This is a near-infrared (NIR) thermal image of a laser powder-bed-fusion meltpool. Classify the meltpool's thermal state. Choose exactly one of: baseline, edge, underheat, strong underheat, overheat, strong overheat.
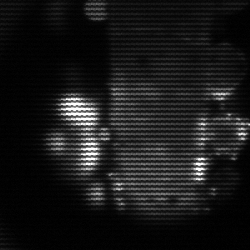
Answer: strong underheat